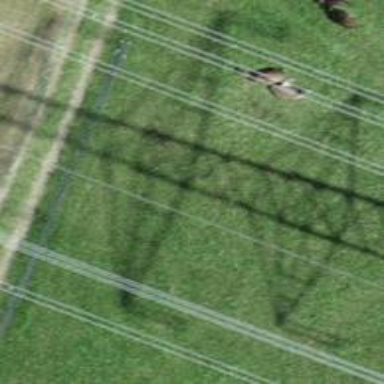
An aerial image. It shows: Power tower.